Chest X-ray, PA view. Patient: 38 years old, sex F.
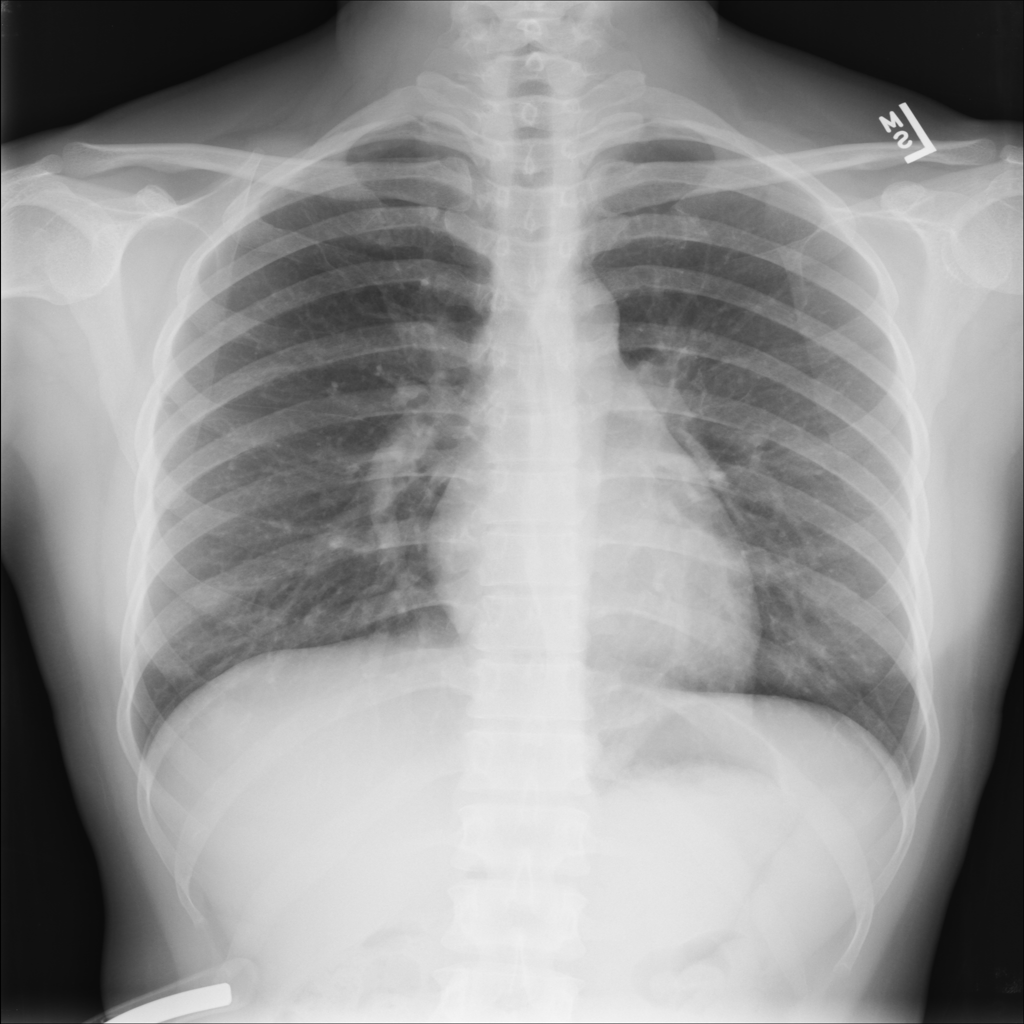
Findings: No Finding